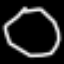
Label: octagon